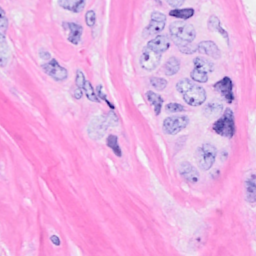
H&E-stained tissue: Breast